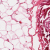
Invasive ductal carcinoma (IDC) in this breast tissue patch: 0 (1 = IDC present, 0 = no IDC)